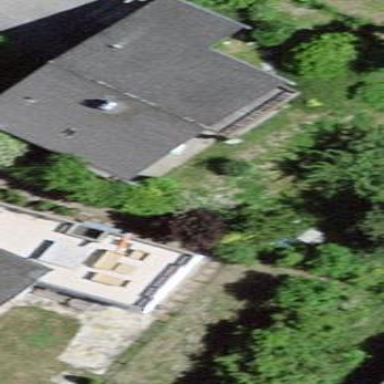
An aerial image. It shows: Residential building.